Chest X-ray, AP view. Patient: 30 years old, sex M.
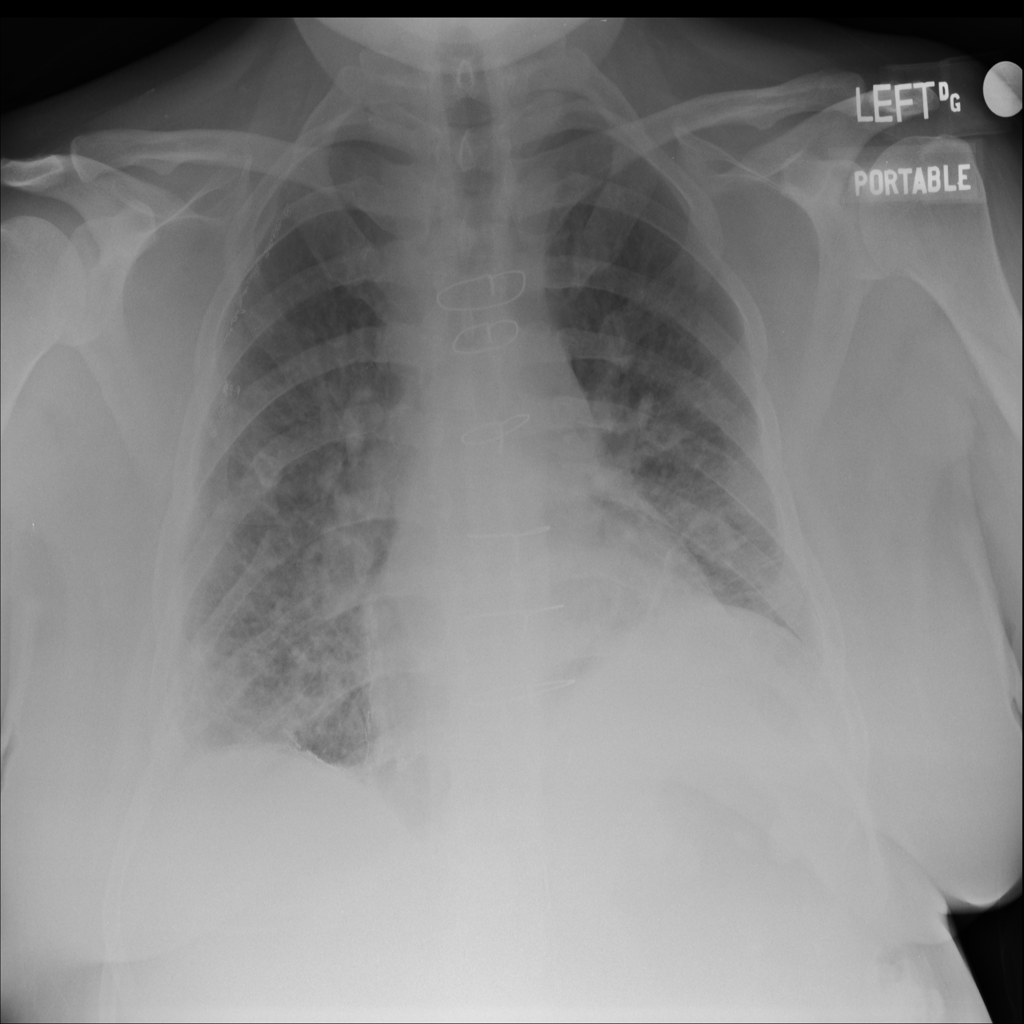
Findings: Infiltration